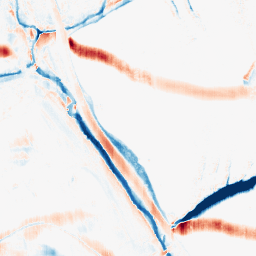
Category: morphological
Decomposition family: morphological_rect
Decomposition parameters: operation: average
width: 5
height: 20
Upsampling method: bspline
Upsampling parameters: scale: 4
Upsampling scale: 4